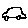
Label: car